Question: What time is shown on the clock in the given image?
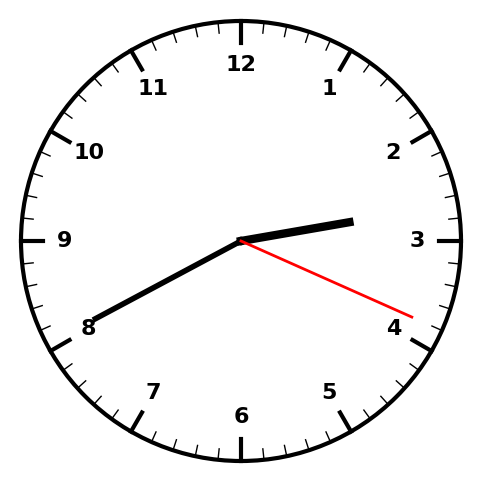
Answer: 02:40:19